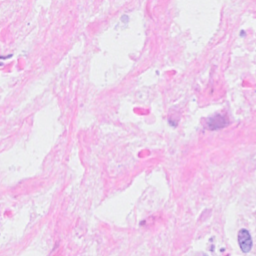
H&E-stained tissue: Breast